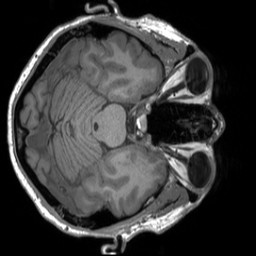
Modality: T1w
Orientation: axial
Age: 46
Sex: male
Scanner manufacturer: siemens
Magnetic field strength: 3 T
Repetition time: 1.9 s
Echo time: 0.00249 s